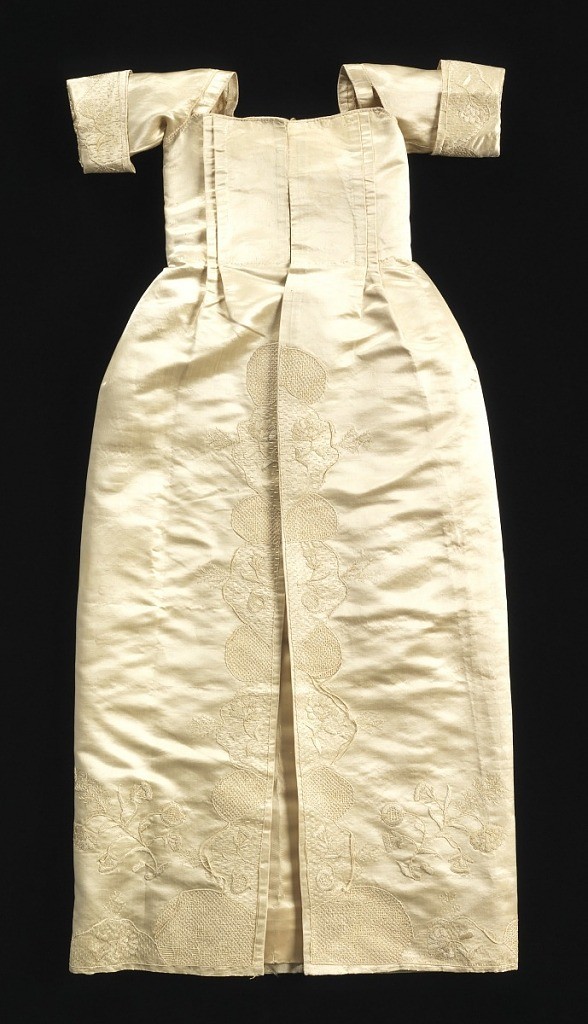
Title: Child's dress
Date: early 18th century
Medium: satin, silk Technique: embroidery
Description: Dress of white satin; pleated bodice; square neck, elbow sleeve with wide cuff turned back; skirt opening to show panel; embroidery on cuffs, front opening and hem in design of flowering sprays and sections filled with ornamental stitches; lined with white silk.